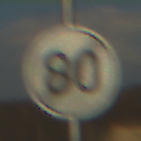
Verkehrszeichen: EndeGeschwindigkeit80
Umgebung: Outdoor, RoadRail
Tageszeit: SunriseSunset
Wetter: PartlyCloudy
Licht: Natural
Jahreszeit: NotSpecified
Kontrast: HighContrast